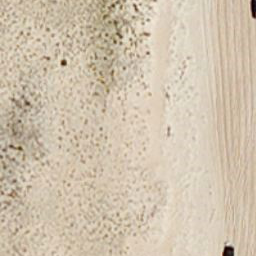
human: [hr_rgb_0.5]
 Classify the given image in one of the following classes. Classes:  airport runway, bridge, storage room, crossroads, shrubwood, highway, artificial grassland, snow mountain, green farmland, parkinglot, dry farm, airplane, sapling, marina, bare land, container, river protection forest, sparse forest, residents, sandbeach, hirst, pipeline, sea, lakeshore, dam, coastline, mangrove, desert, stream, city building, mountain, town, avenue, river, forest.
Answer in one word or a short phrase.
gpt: sandbeach